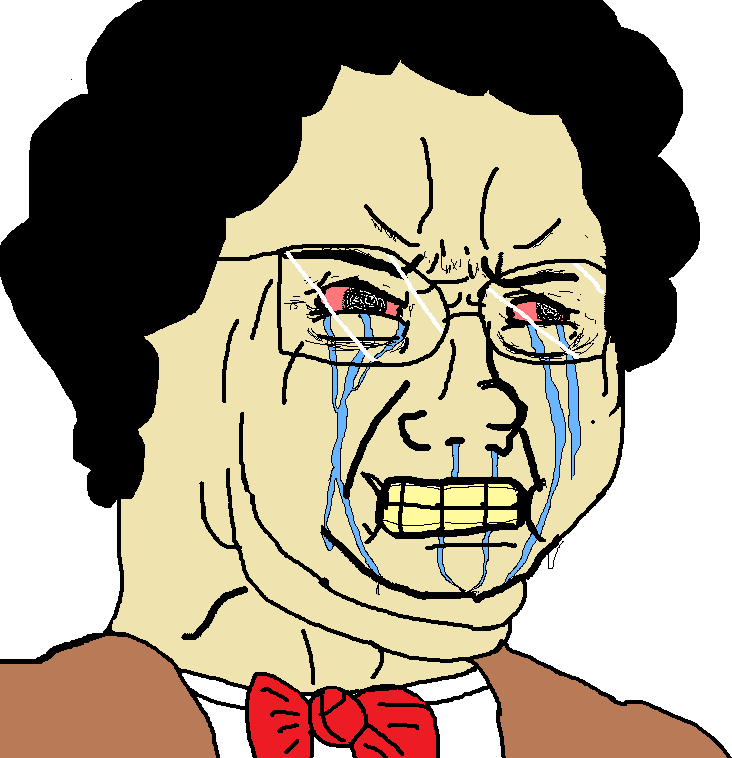
Label: 5_Blobjak